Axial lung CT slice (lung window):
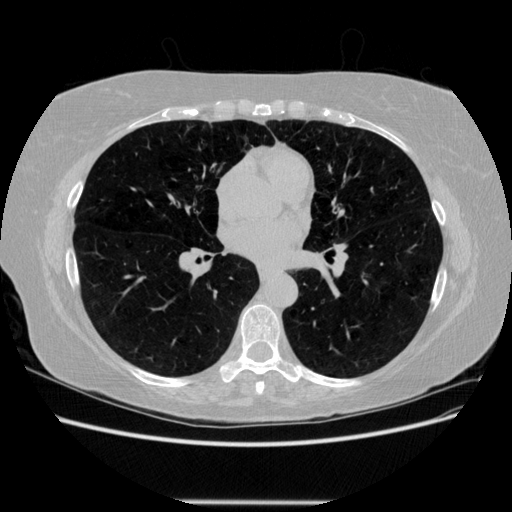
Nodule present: no